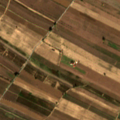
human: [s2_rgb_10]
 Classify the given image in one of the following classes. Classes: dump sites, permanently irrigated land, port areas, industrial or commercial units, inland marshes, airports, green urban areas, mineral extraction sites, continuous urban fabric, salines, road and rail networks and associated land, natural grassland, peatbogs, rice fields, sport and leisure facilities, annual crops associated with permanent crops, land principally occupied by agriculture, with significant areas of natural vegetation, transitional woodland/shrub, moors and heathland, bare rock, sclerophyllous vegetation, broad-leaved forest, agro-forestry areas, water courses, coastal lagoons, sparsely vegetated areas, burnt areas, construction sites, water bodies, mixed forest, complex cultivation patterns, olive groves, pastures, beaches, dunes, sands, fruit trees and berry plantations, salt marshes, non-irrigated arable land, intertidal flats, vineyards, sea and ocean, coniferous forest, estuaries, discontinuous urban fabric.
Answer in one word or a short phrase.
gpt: complex cultivation patterns